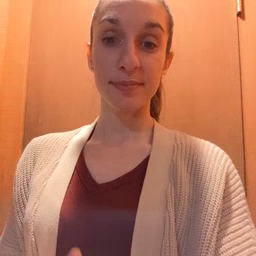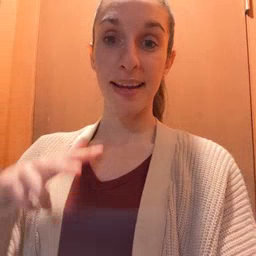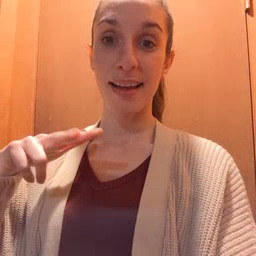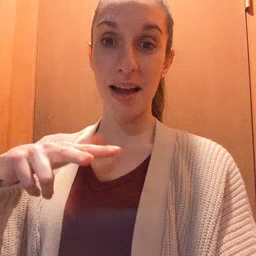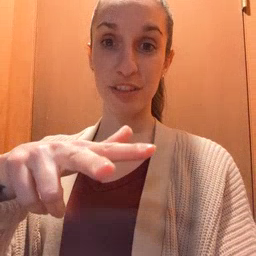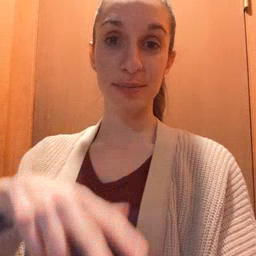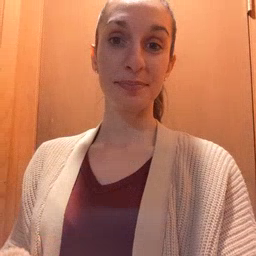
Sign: helicopter